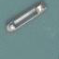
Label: Sand_carrier